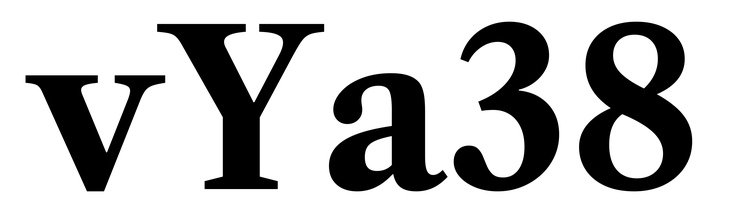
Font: LibreCaslonText_Bold